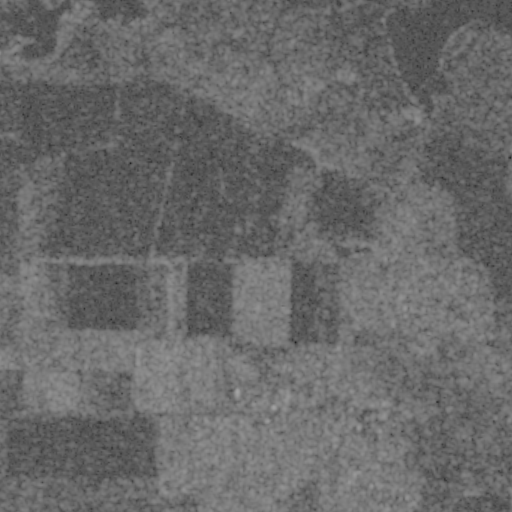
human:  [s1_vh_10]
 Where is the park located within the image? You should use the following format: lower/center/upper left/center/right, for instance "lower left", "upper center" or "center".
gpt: The park is located in the lower right of the image.
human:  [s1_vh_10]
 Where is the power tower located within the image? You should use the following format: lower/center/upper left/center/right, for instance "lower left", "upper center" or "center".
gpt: The power tower is located in the upper of the image.
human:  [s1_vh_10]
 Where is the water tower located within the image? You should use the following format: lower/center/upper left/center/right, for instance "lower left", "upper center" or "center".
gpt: The water tower is located in the lower center of the image.
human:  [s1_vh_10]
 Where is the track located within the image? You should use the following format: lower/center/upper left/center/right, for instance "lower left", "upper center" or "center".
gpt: There is no track in the image.

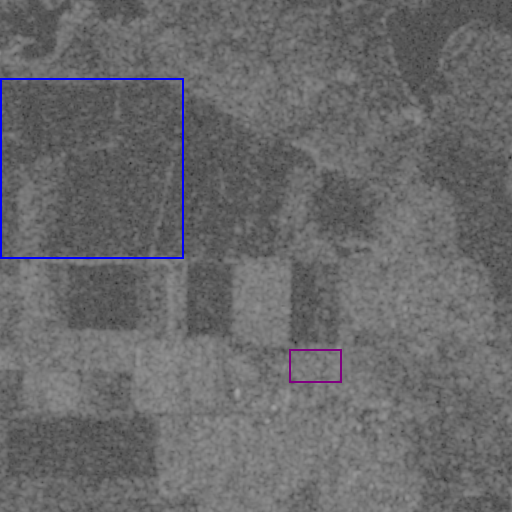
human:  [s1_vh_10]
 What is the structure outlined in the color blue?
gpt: The structure outlined in blue is a crop field.
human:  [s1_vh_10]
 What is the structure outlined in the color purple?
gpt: The structure outlined in purple is a park.
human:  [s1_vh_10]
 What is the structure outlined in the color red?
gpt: There is no red outline.